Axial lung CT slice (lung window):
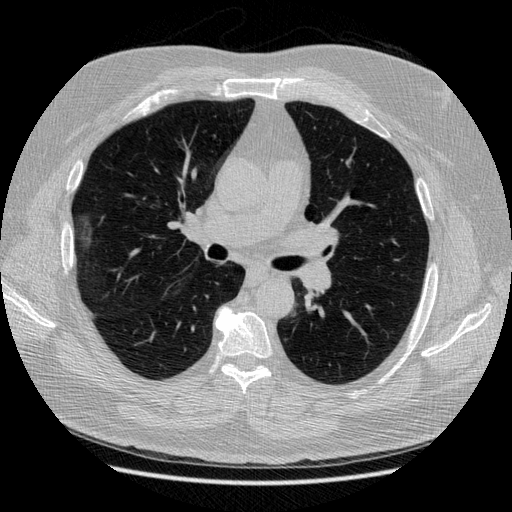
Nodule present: no